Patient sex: F
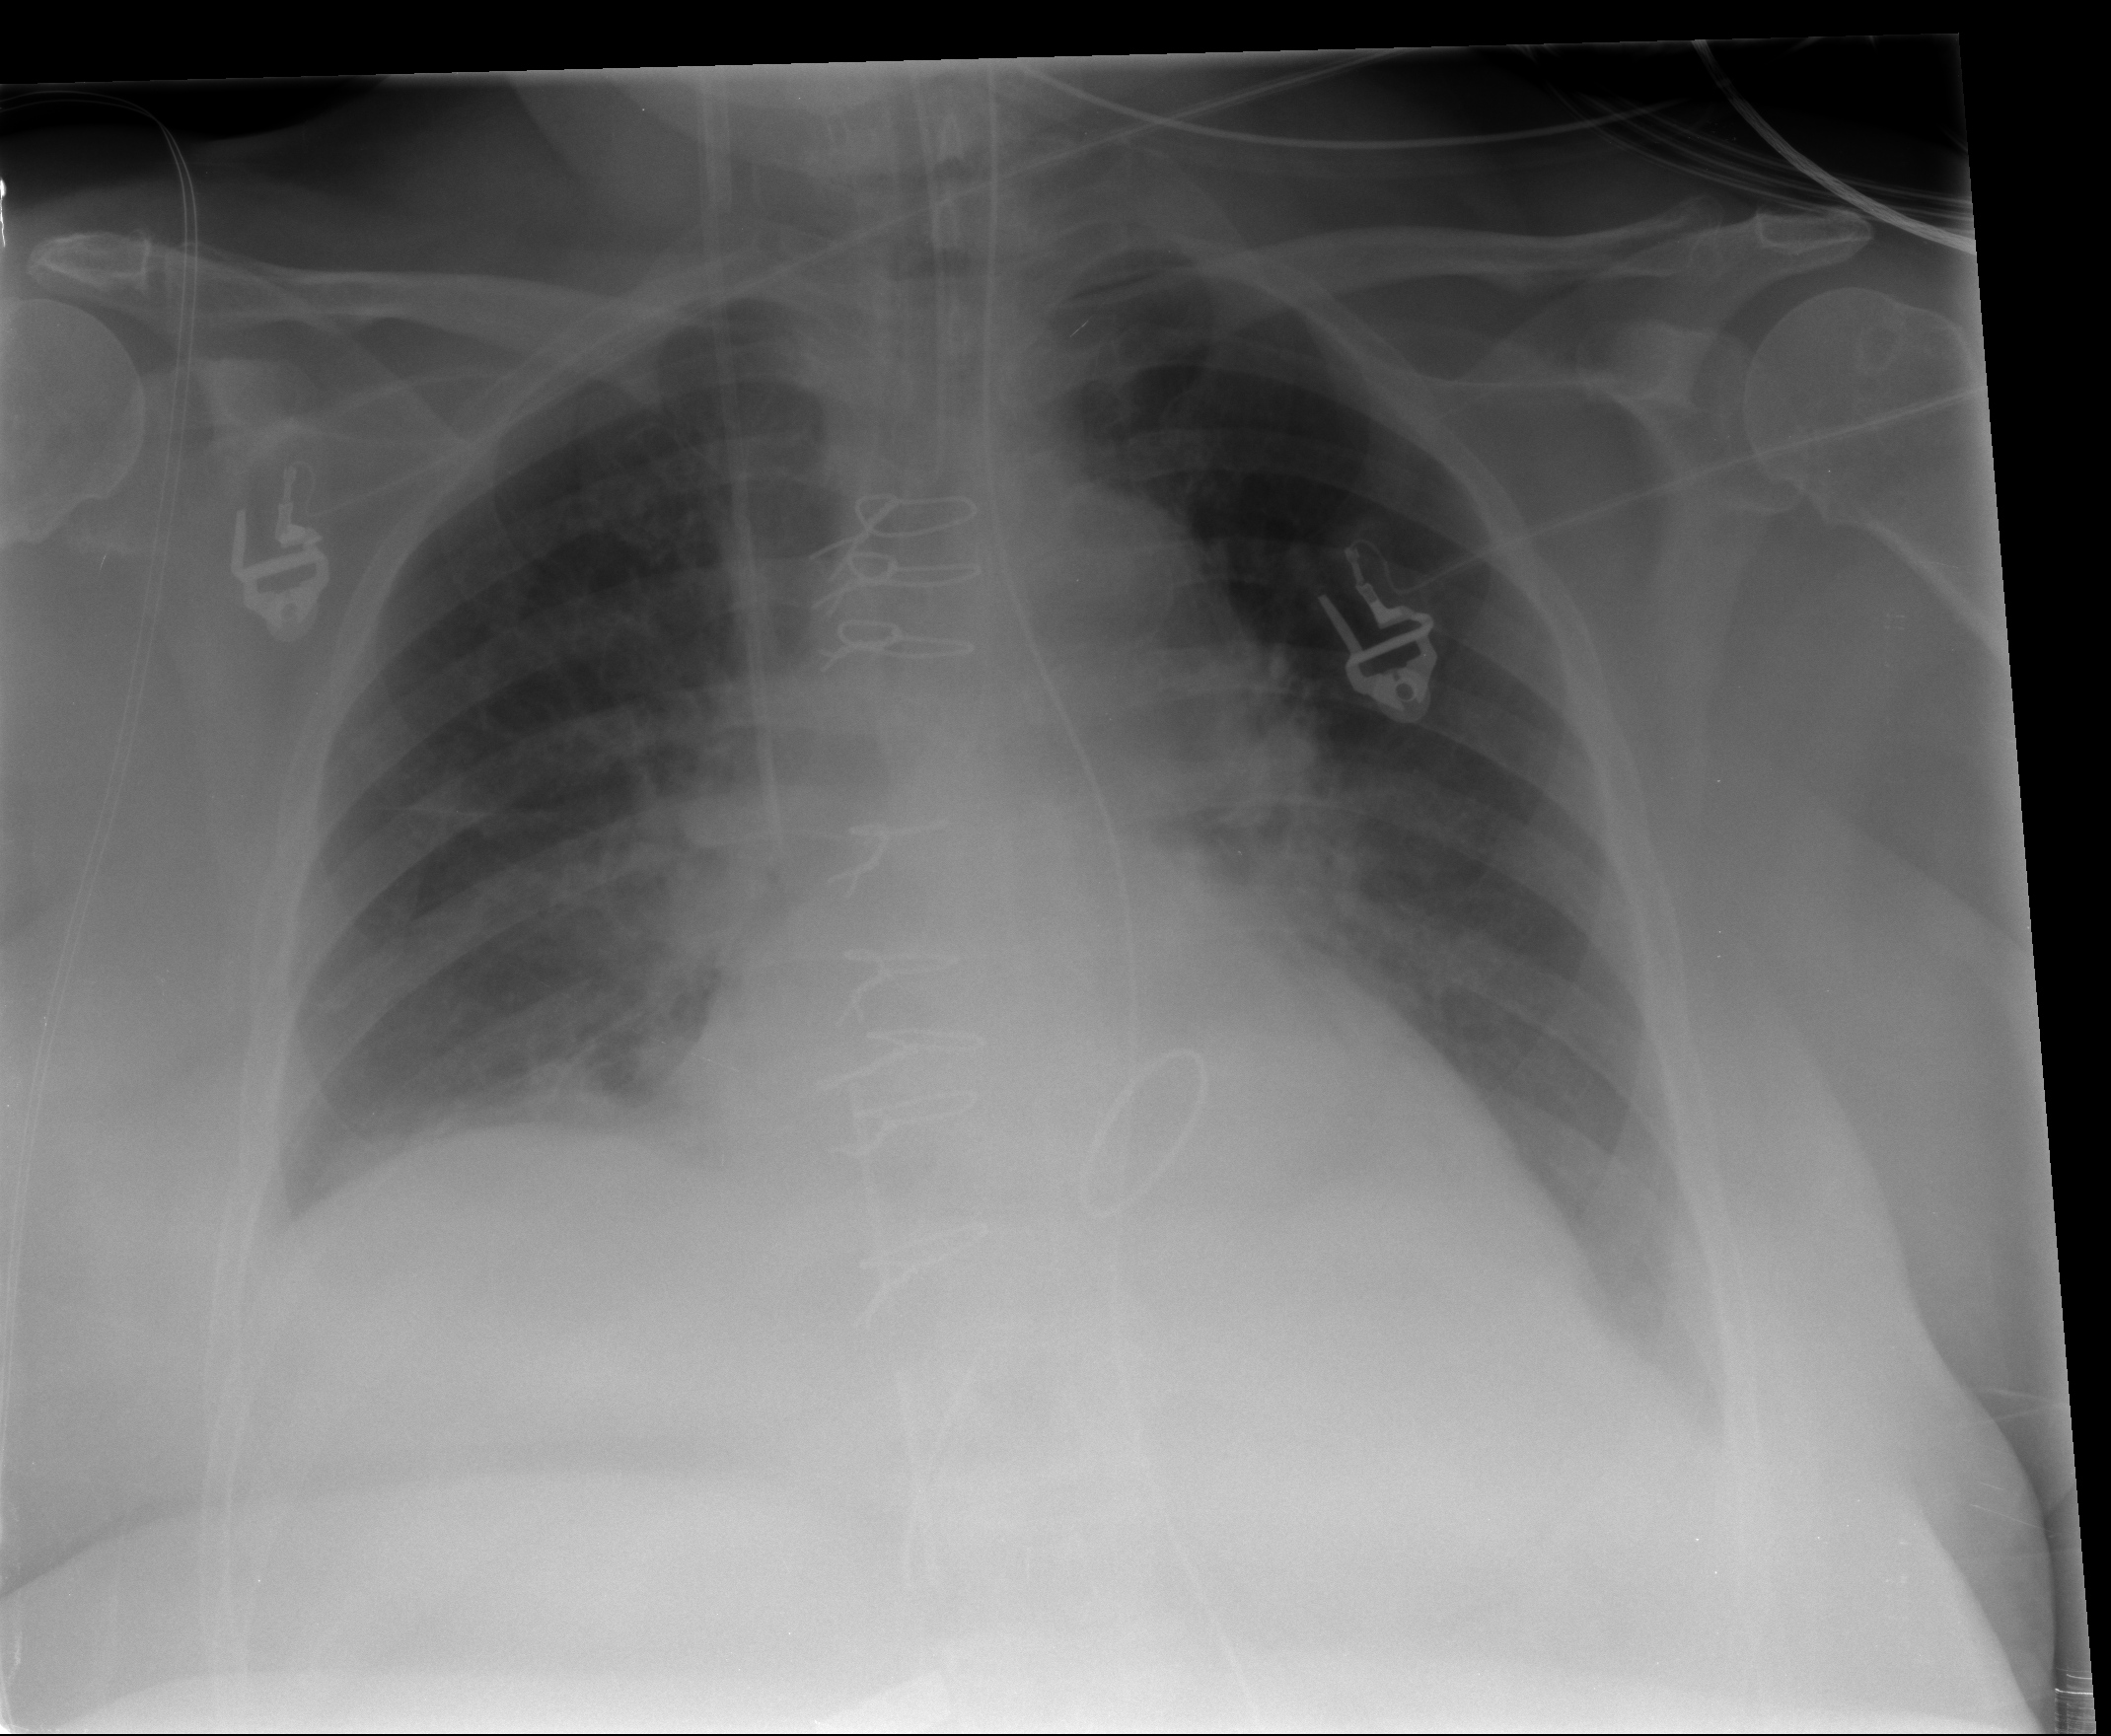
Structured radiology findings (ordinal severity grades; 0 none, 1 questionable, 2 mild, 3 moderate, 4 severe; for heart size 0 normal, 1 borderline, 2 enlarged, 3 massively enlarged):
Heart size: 2
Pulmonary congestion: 2
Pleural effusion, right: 0
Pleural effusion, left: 0
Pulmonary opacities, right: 0
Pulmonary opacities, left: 0
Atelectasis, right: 2
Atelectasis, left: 2